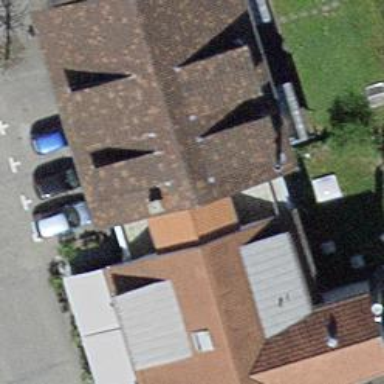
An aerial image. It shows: Café.